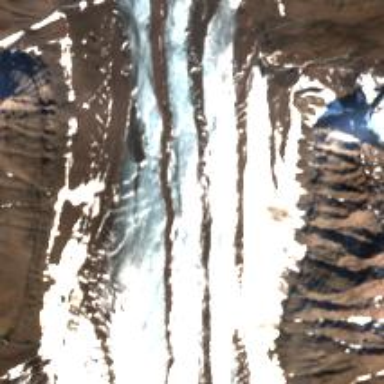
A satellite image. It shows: Stunning view of glacier.